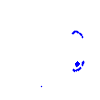
Particle: electron